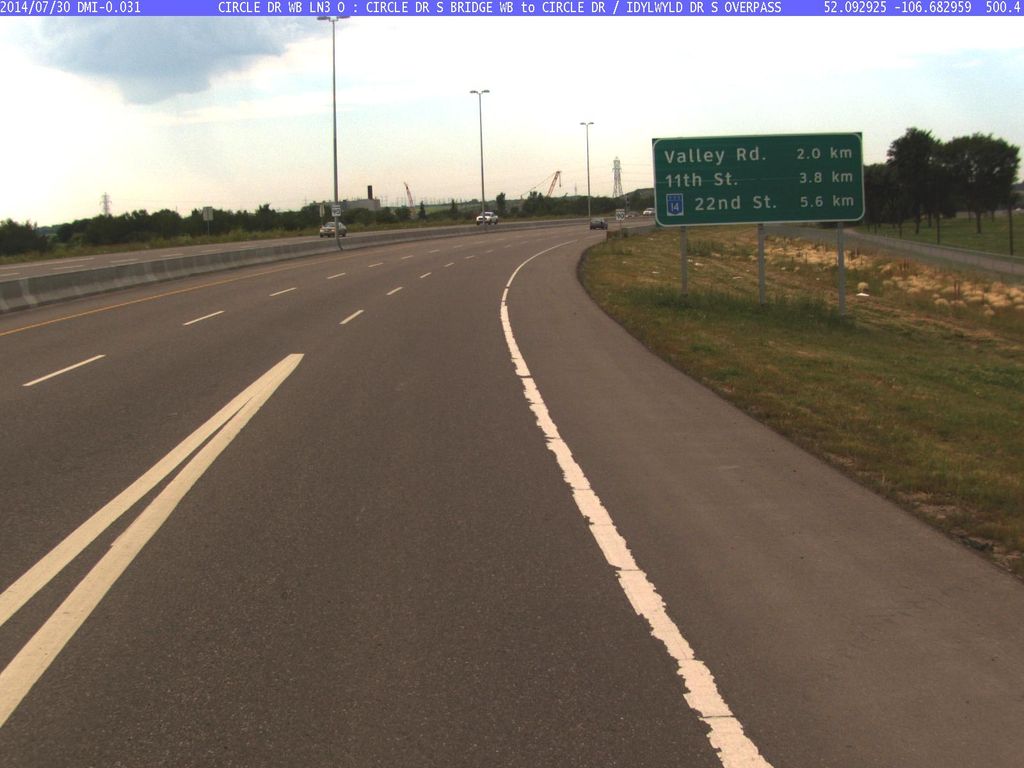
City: saskatoon